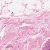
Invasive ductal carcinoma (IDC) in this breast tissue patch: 0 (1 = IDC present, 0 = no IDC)